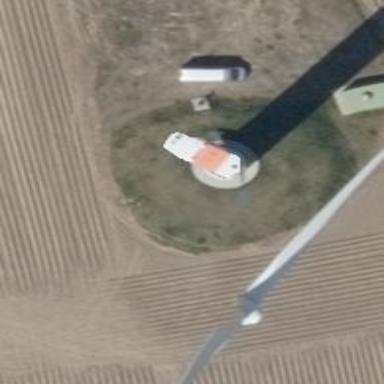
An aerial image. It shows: Wind power generator with wind turbines.